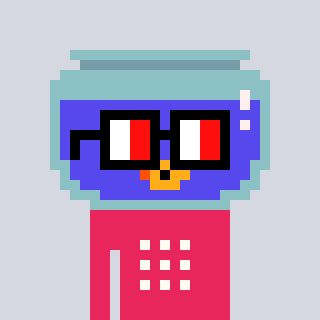
a pixel art character with square glasses with black frames and red eyes, a goldfish-shaped head and a redpinkish-colored body on a cool background